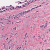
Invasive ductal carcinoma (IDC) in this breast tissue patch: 1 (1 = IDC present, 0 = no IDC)